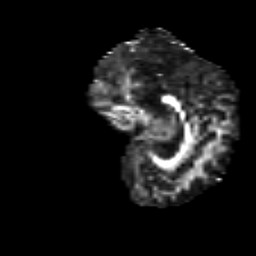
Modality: FA
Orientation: sagittal
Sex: male
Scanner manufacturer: siemens
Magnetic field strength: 3 T
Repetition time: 5 s
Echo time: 0.071 s